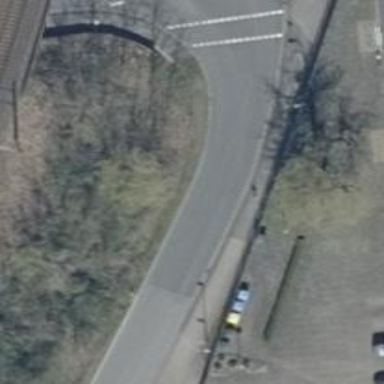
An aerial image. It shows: Unclassified road with asphalt surface. There is sidewalk on the left.